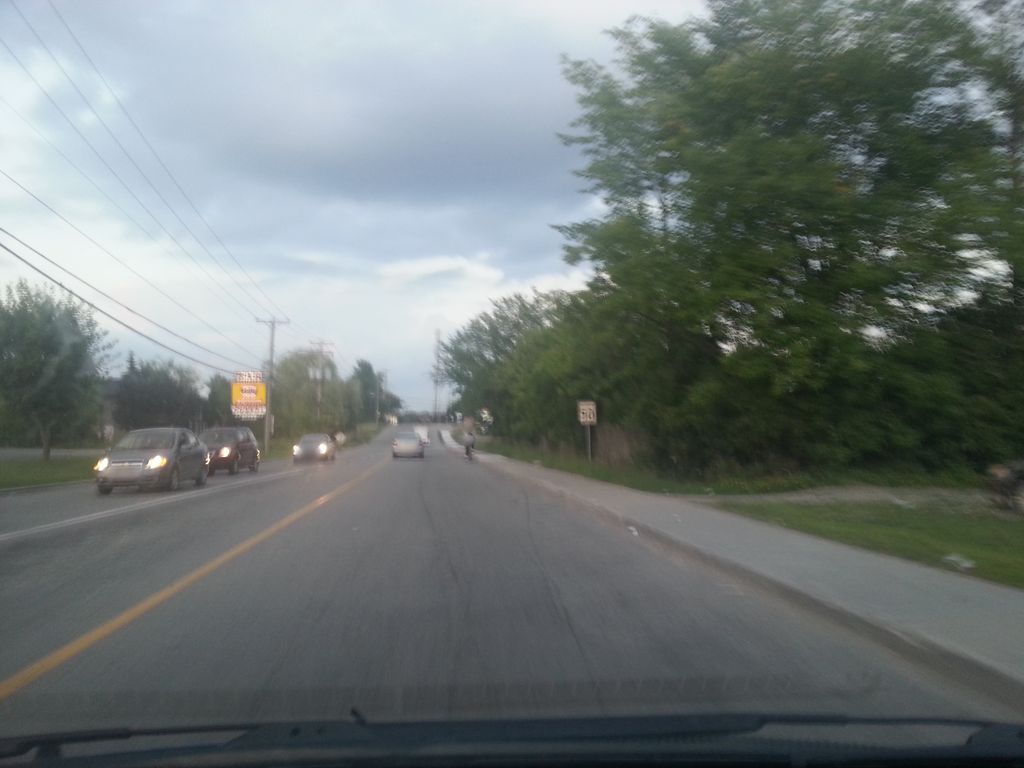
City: ottawa-gatineau